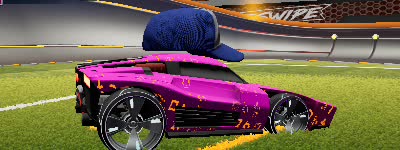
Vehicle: breakout